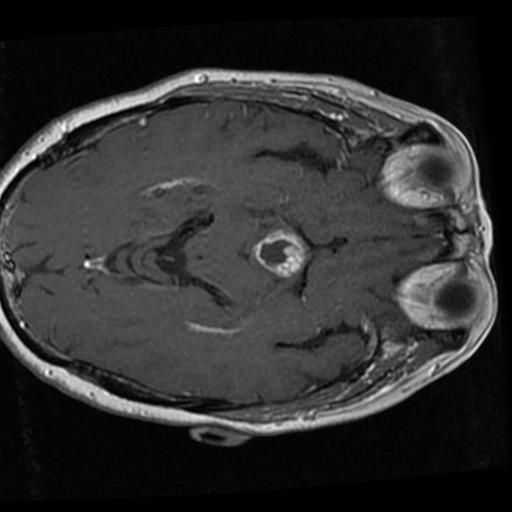
Label: brain_tumor